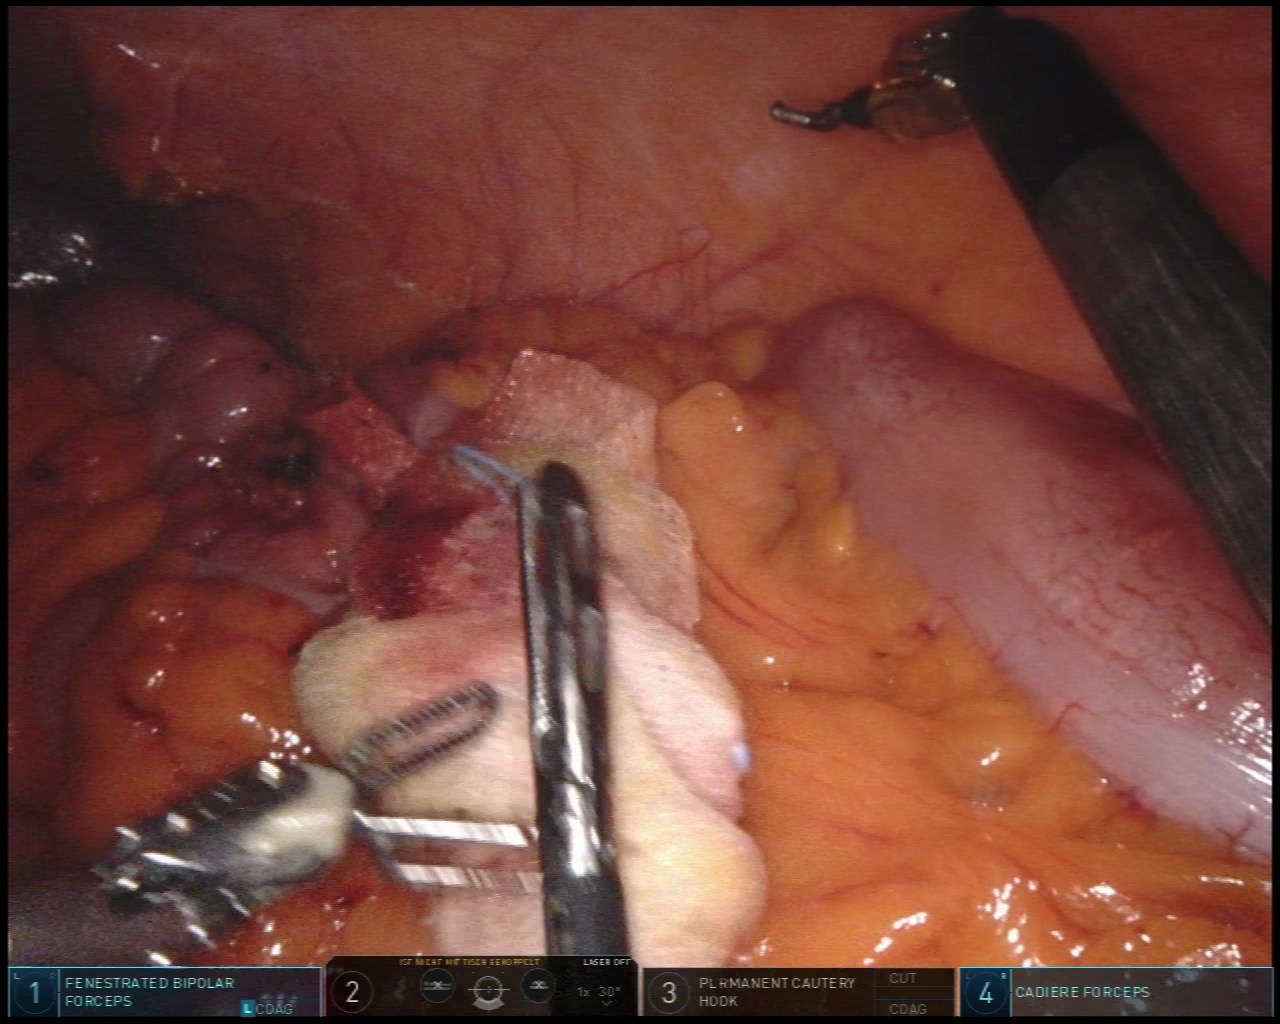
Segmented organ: colon
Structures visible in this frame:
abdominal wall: yes
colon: yes
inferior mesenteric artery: no
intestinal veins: no
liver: no
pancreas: no
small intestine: no
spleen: yes
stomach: no
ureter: no
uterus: no
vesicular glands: no